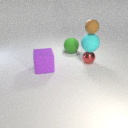
small red metal sphere below small brown rubber sphere